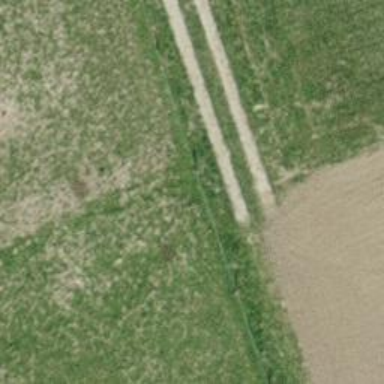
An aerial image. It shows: Track with grade3 tracktype. The surface is concrete in the lanes.